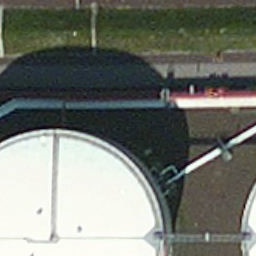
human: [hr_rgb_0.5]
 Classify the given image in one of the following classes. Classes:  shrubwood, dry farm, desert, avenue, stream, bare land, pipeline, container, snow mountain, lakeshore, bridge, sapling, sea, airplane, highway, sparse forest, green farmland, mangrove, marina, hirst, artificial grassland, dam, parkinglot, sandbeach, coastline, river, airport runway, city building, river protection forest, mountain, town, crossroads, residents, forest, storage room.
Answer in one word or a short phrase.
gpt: storage room